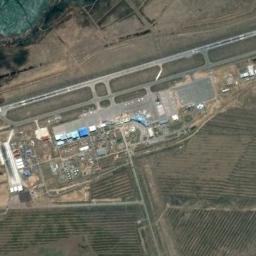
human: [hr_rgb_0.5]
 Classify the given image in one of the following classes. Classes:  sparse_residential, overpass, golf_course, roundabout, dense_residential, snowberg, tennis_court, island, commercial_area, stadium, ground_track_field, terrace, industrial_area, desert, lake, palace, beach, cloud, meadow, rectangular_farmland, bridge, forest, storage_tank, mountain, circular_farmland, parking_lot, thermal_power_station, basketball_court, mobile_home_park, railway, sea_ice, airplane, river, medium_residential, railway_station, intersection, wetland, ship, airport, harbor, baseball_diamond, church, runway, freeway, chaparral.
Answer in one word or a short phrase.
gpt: airport